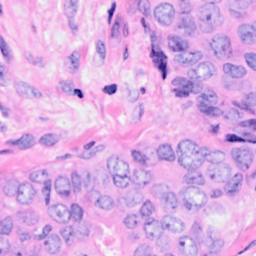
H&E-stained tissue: Breast